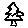
Label: tree